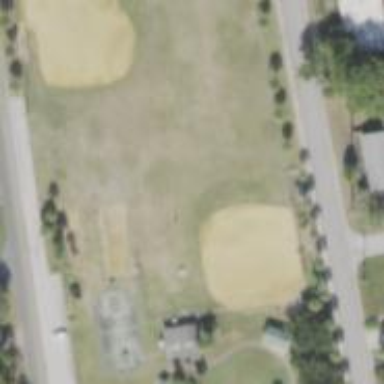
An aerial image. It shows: Baseball pitch for leisure and sports activities.